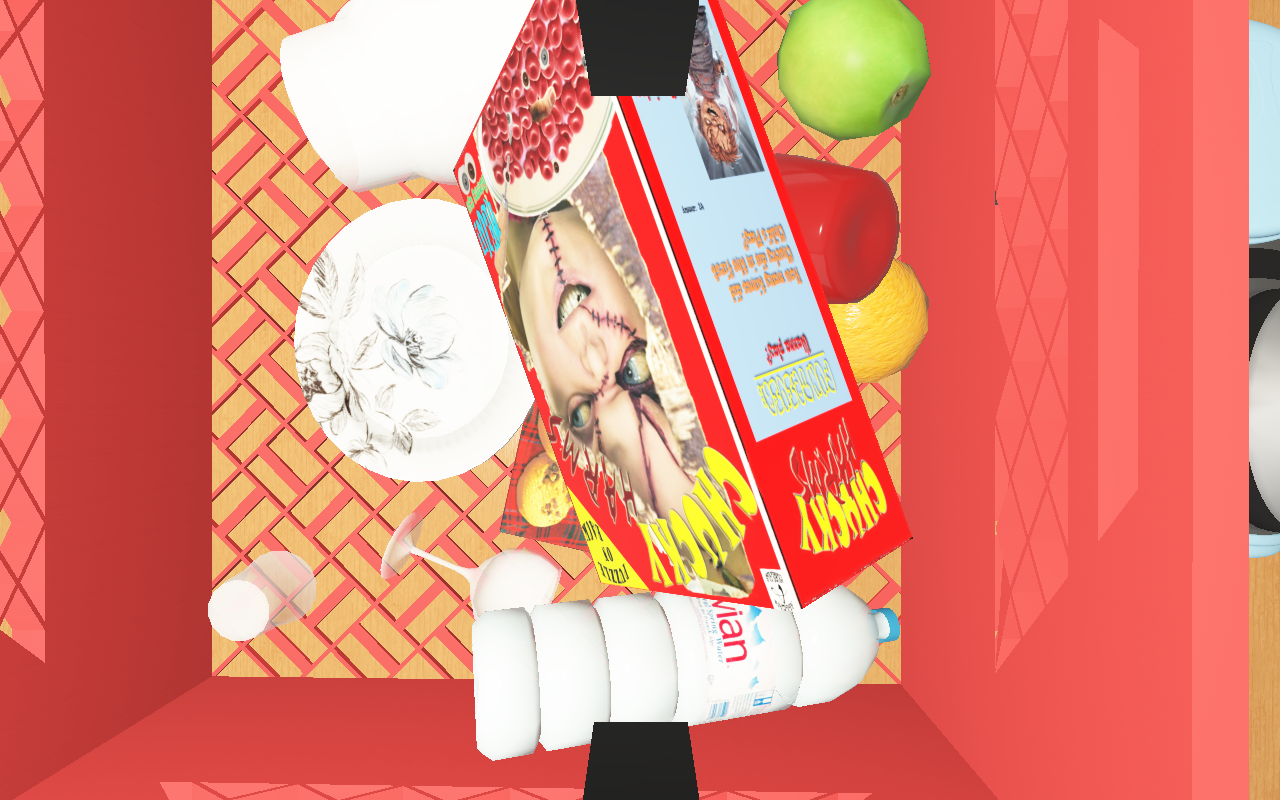
Objects in the scene:
apple
spoon
wineglass
honey jar
jam jar
cereal box
cereal box